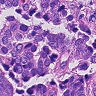
Metastatic tissue present: yes